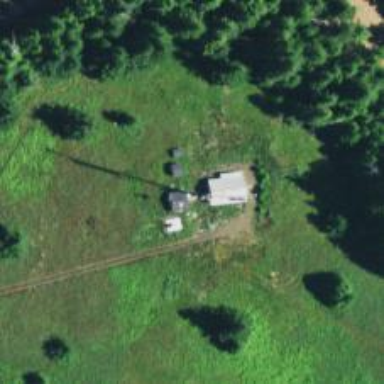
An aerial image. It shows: Man-made mast used for communication purposes.